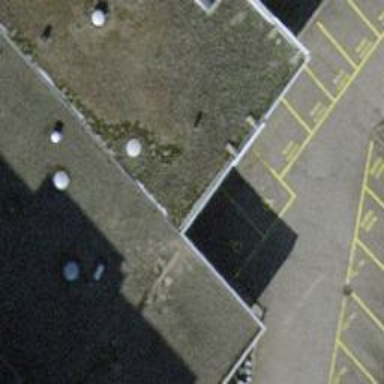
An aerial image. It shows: Police office building.